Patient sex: F
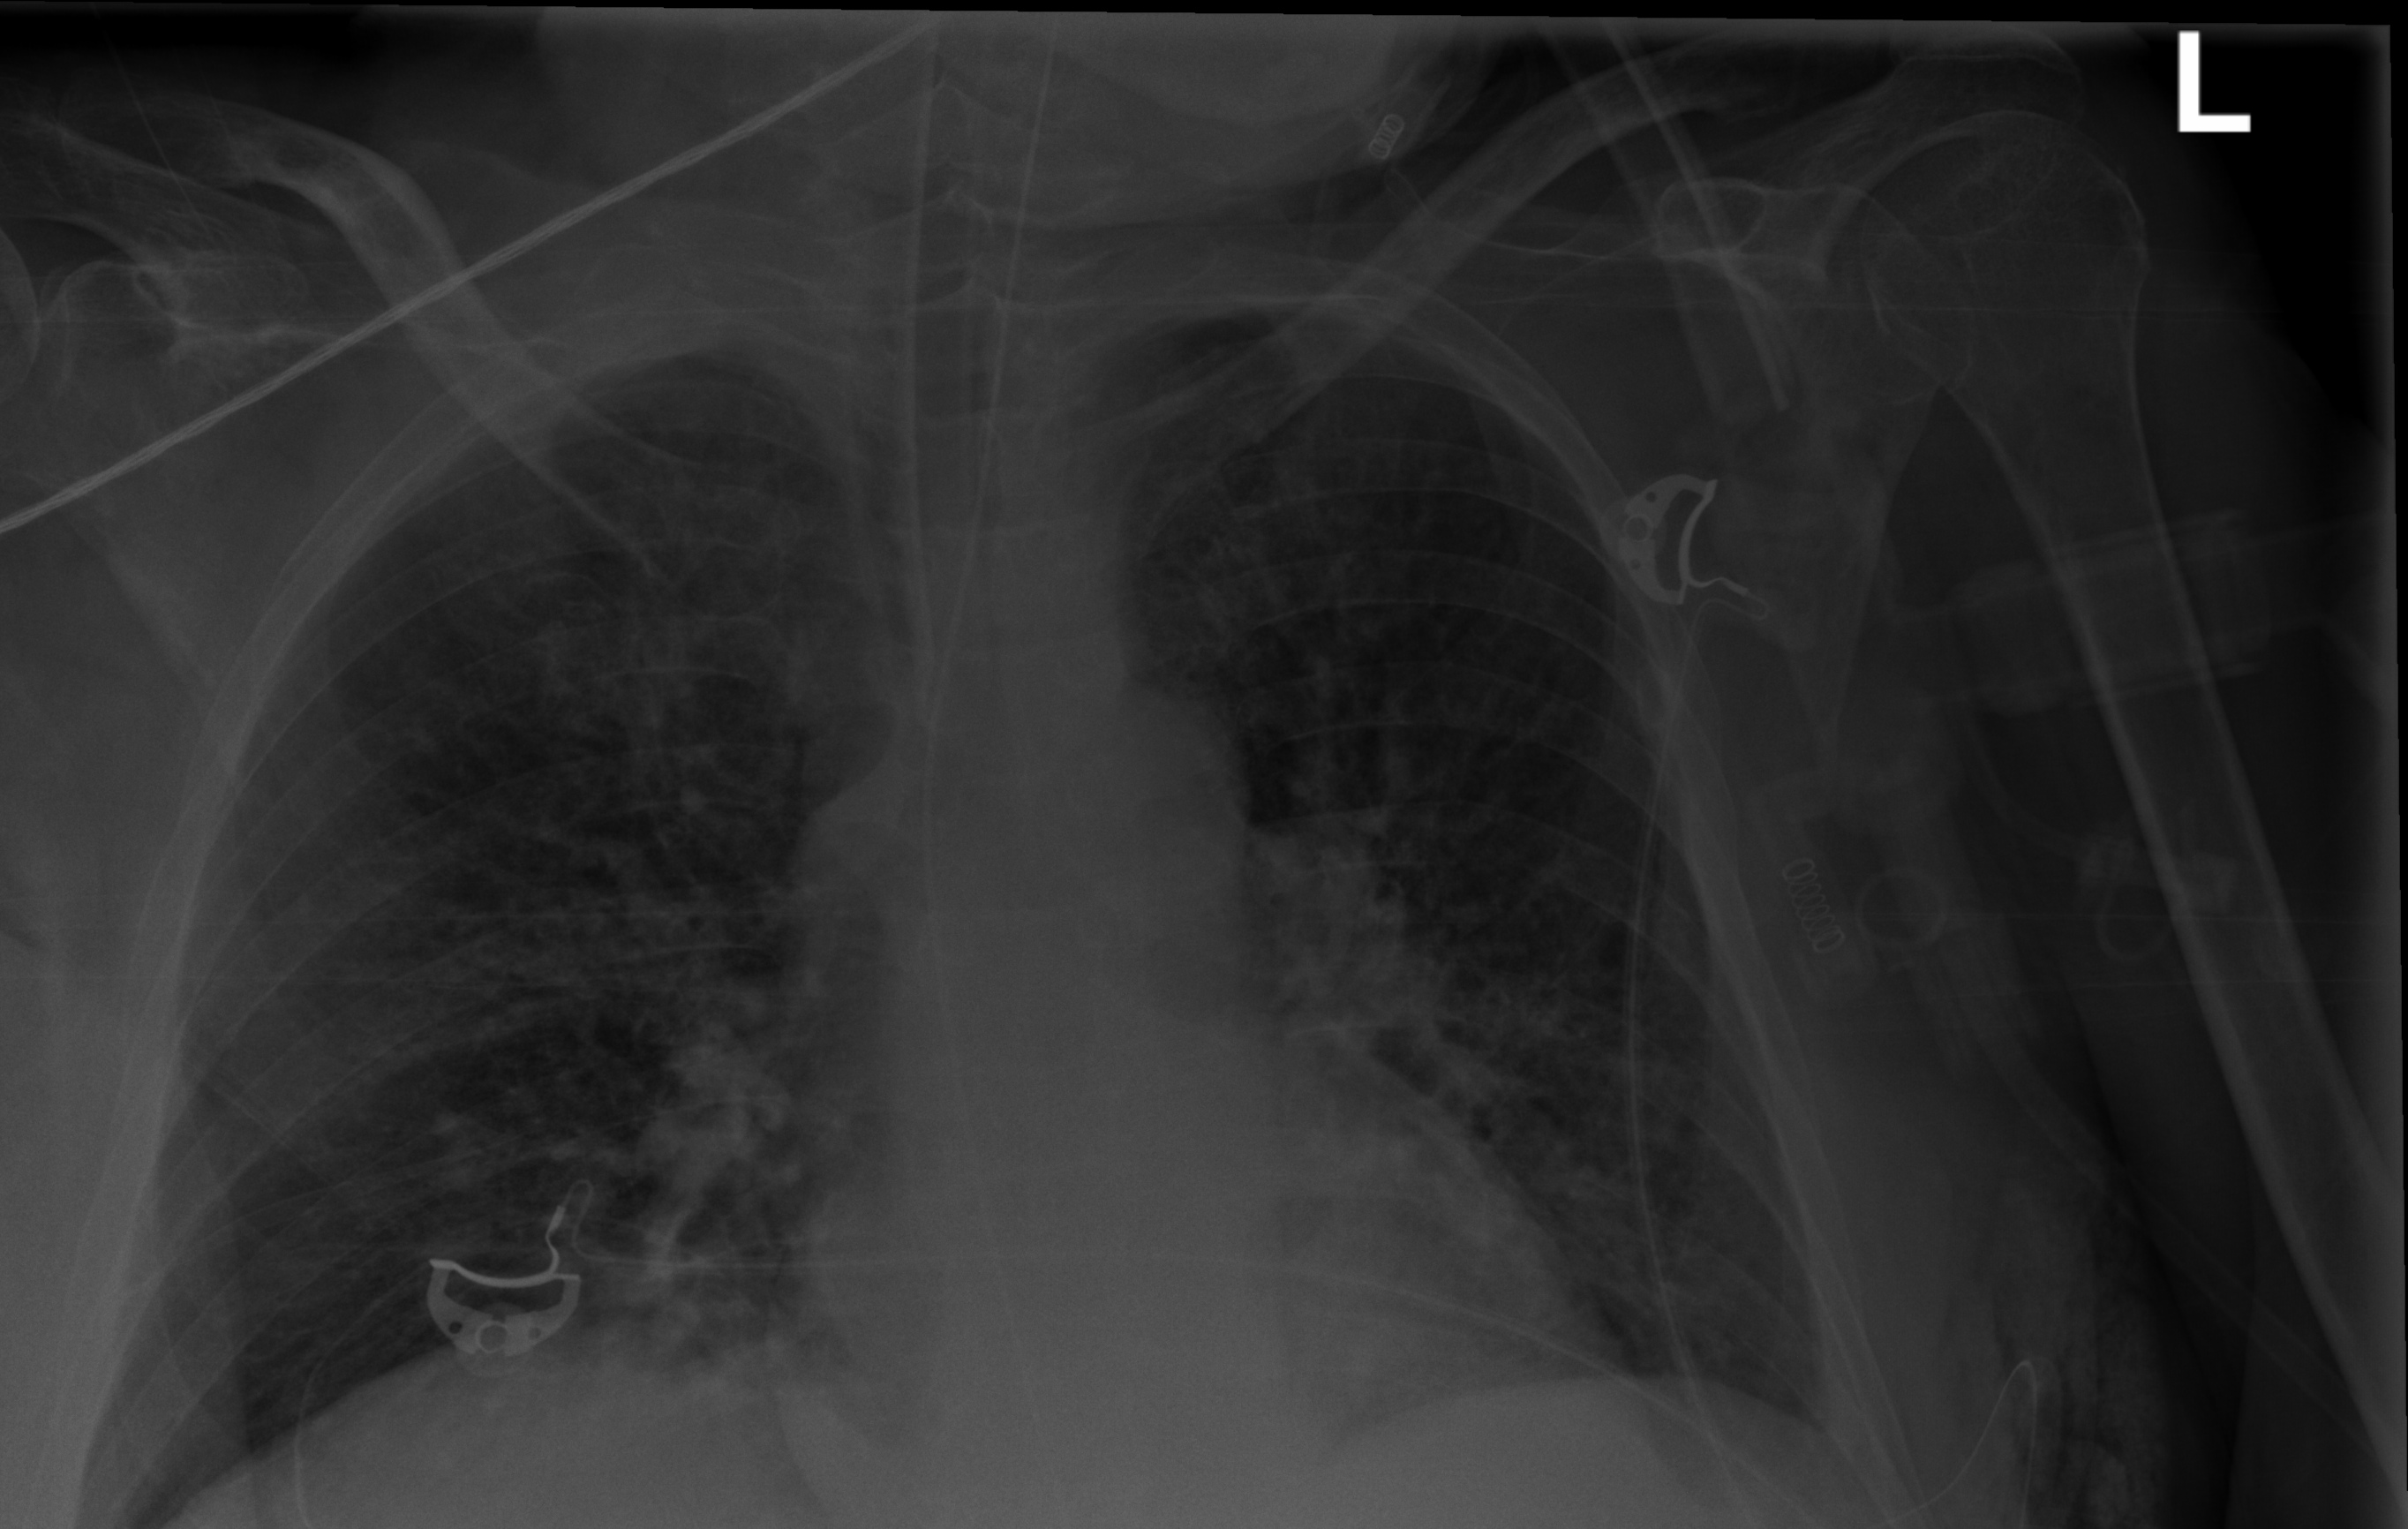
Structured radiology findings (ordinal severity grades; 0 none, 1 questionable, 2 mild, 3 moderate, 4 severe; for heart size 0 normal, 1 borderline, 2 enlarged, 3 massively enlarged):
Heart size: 0
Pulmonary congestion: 2
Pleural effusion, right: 0
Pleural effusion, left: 1
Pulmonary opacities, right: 1
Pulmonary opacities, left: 1
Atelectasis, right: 2
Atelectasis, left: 2